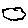
Label: cloud